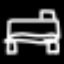
Label: bed